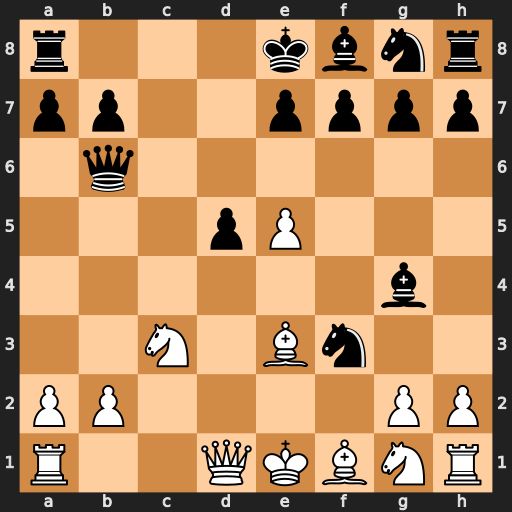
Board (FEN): r3kbnr/pp2pppp/1q6/3pP3/6b1/2N1Bn2/PP4PP/R2QKBNR
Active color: w
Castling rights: KQkq
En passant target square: -
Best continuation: Qxf3 Bxf3 Bxb6